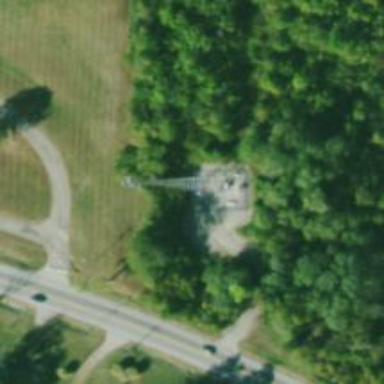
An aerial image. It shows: Mast structure.